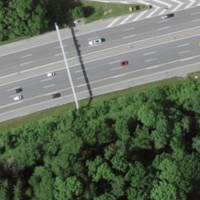
EUNIS habitat code: 57
Species observed at this site:
Ilex aquifolium